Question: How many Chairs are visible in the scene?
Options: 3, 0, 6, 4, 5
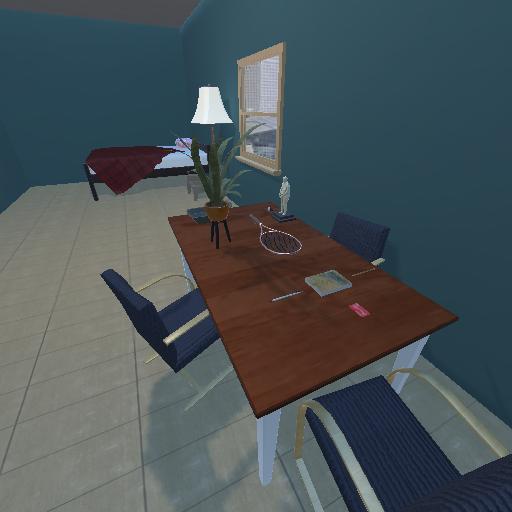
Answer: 3